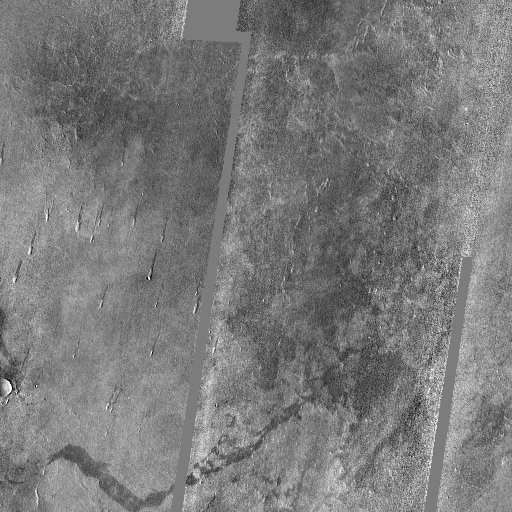
Crater classes present: Background